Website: lowes
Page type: account-selection
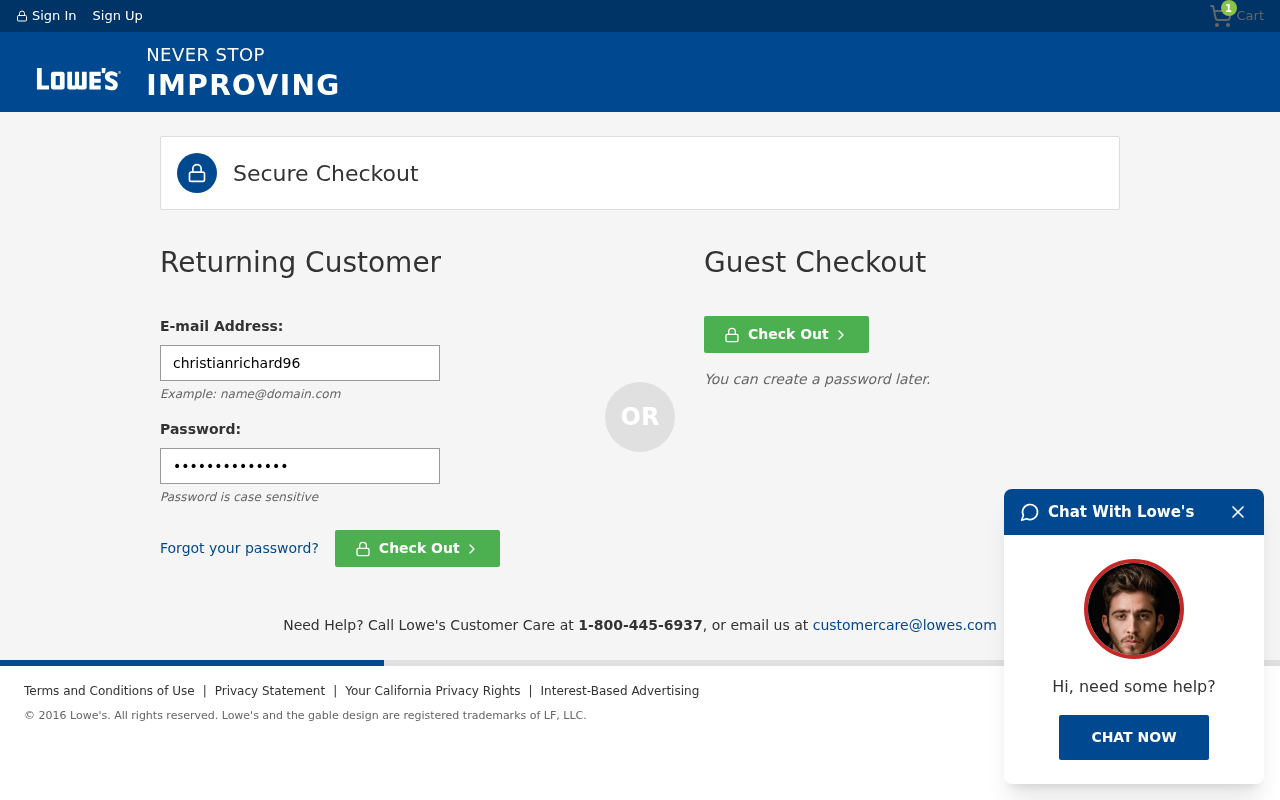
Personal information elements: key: PII_LOGIN_USERNAME
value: christianrichard96
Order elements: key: ORDER_NUM_ITEMS
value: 1